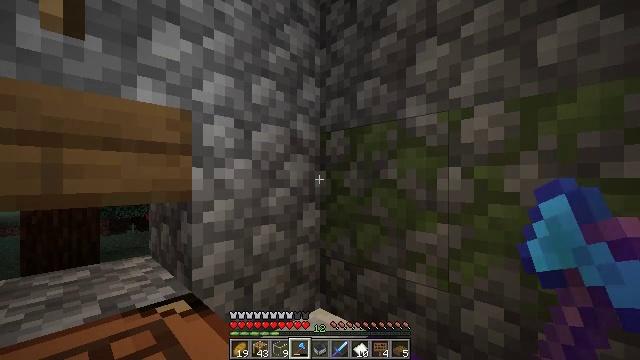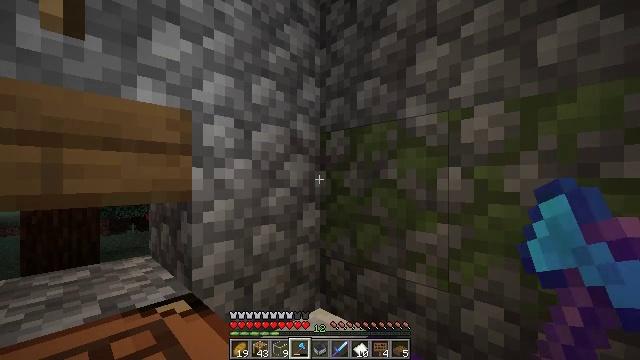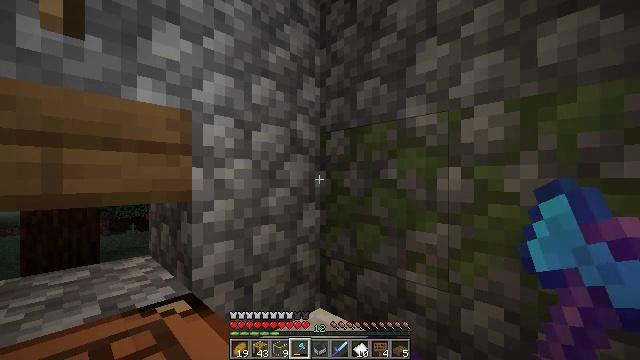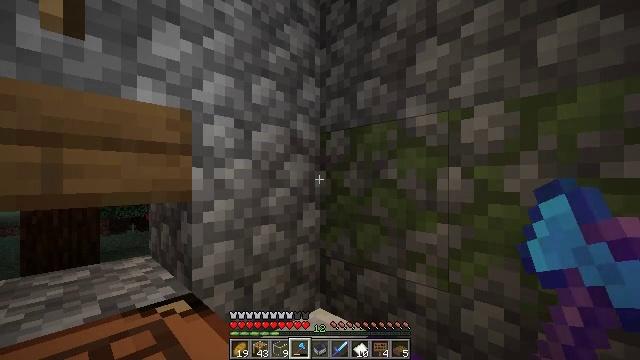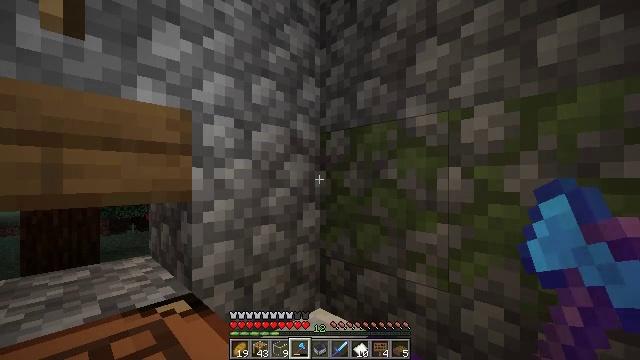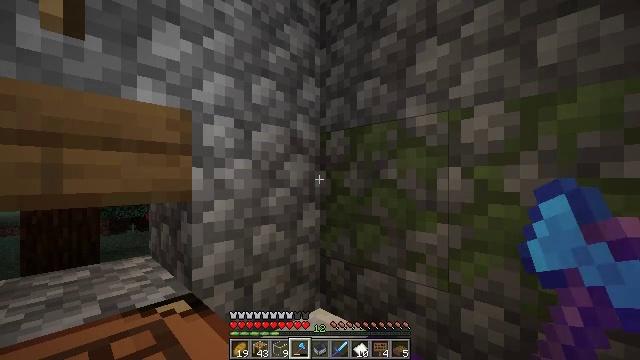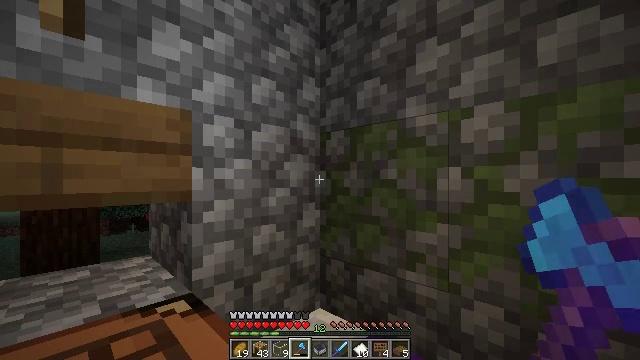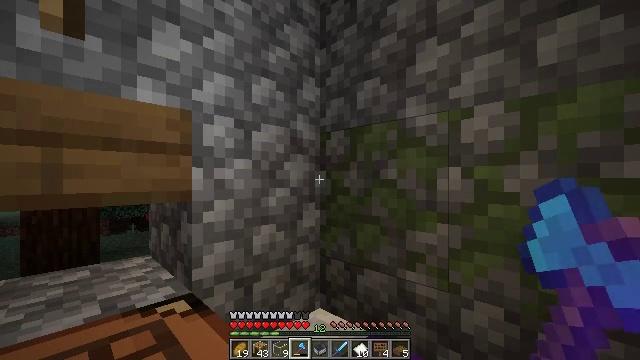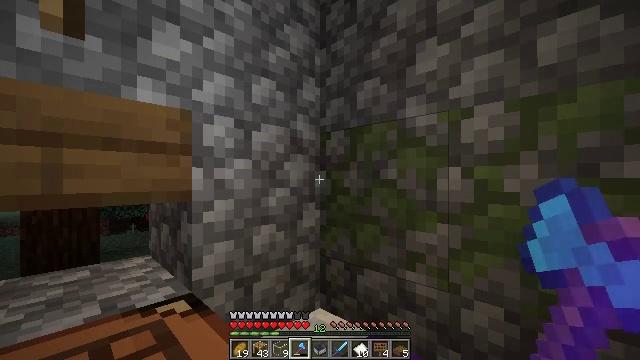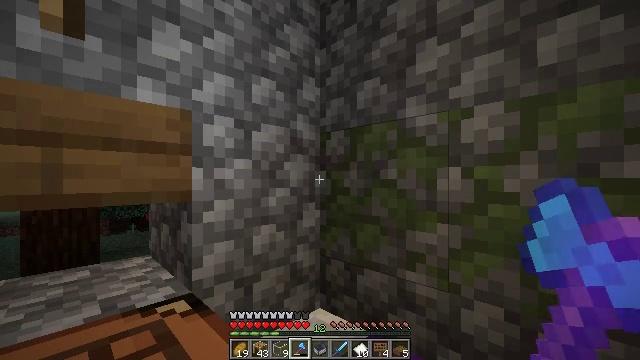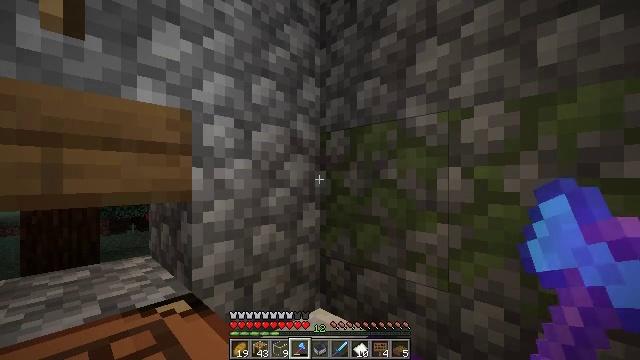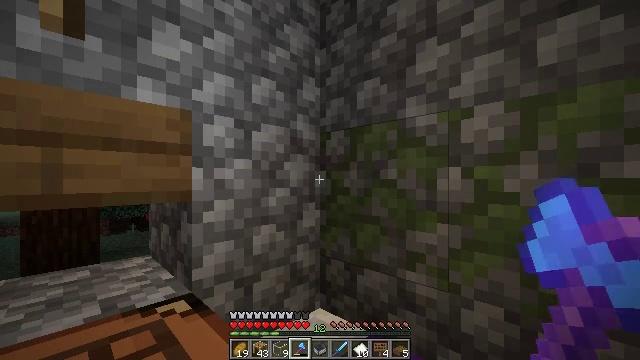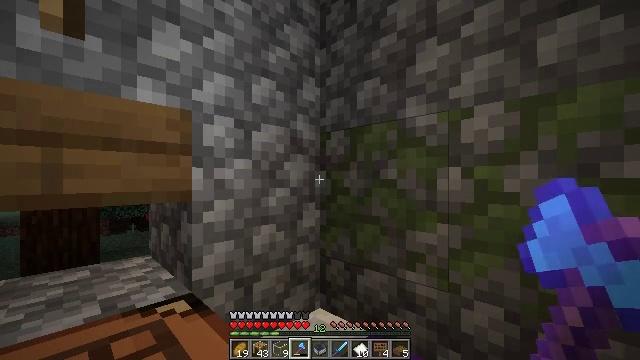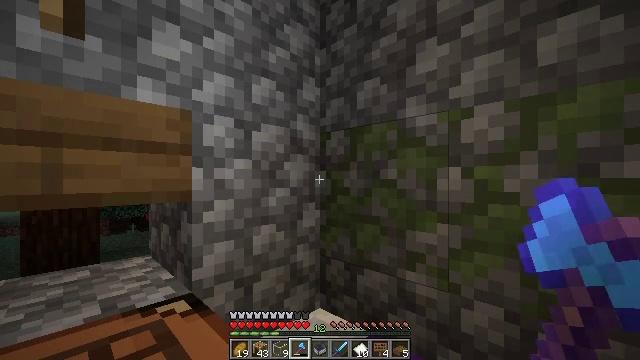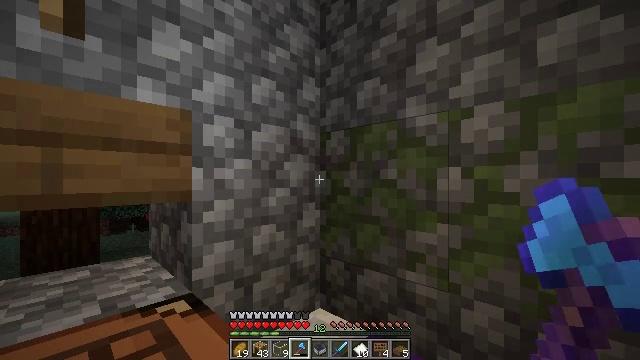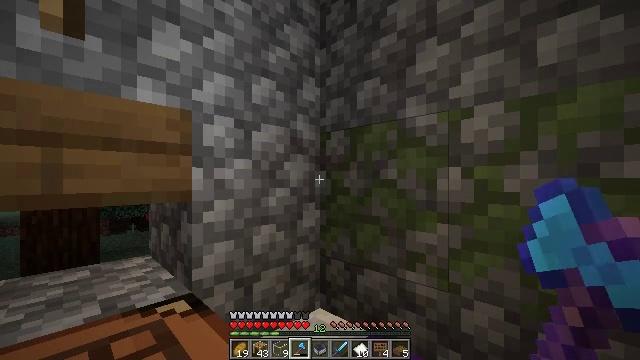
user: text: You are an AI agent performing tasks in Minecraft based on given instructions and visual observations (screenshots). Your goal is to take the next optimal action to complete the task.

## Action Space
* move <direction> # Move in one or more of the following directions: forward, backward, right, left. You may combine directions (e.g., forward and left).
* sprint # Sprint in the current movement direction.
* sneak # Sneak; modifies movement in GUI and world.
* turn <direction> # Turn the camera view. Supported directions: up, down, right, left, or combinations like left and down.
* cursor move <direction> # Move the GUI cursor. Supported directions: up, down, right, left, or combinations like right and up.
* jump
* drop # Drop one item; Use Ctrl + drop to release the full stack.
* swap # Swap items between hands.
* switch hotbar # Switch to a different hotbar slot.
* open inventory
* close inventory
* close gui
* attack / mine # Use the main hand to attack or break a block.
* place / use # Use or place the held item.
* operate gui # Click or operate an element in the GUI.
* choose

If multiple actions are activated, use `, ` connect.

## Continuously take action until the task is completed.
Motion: motion action
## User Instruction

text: Form iron boots using iron ingots in a crafting table.
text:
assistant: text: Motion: no_op
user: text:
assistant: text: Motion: no_op
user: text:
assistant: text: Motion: no_op
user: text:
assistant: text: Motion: no_op
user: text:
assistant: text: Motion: no_op
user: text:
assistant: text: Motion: no_op
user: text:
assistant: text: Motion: no_op
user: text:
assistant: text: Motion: no_op
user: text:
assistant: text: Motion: no_op
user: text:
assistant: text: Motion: no_op
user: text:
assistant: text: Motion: no_op
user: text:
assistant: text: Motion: no_op
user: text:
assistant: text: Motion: no_op
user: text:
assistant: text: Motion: no_op
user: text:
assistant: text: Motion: no_op
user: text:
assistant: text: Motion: no_op
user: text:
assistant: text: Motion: no_op
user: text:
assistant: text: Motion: no_op
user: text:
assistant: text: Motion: no_op
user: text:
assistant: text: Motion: no_op
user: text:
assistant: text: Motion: no_op
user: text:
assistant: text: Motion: no_op
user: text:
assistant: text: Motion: no_op
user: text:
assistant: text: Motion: no_op
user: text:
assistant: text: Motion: no_op
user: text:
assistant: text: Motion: no_op
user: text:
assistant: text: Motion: no_op
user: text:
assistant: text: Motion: no_op
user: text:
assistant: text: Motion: no_op
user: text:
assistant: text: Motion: no_op